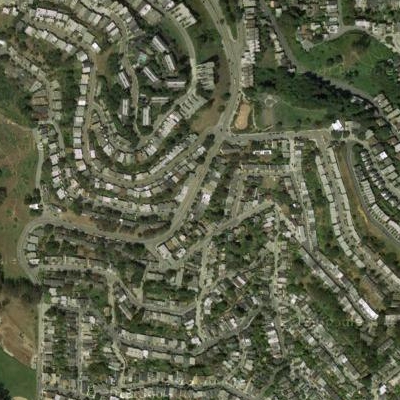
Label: fResident